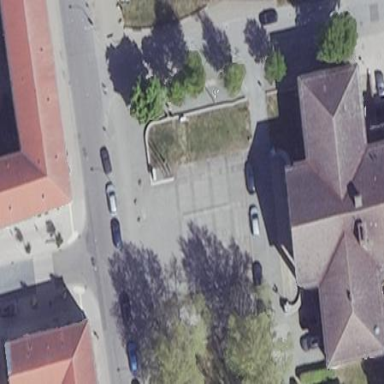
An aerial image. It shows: Paved parking area.